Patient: sex M, age 75
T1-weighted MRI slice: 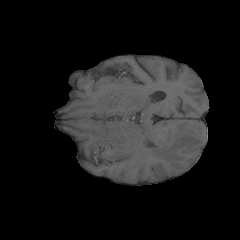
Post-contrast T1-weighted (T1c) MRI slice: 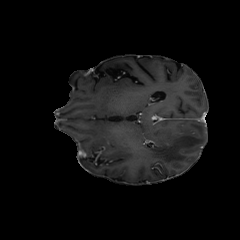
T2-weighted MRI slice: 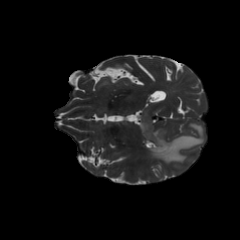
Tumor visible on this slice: yes
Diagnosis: Glioblastoma, IDH-wildtype
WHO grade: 4